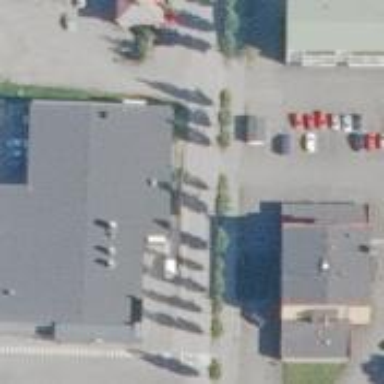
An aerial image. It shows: Retail building.